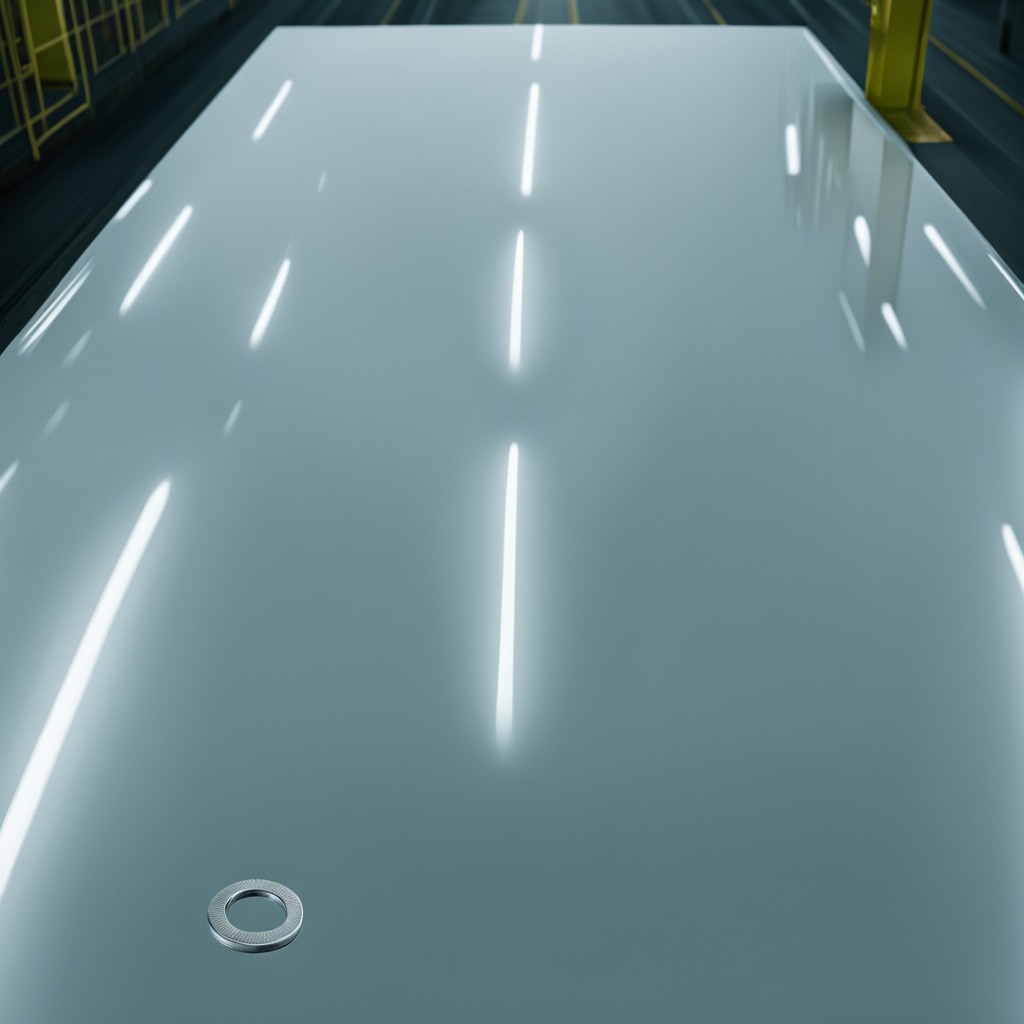
A flat metal washer is lying on a high-gloss table in a ship maintenance bay industrial lighting.